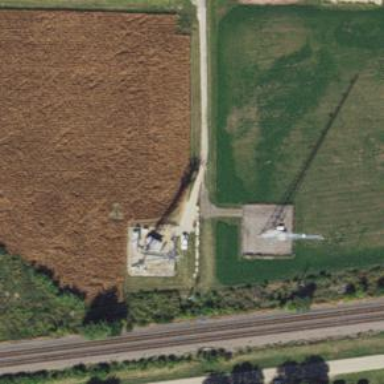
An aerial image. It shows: Man-made mast used for communication purposes.